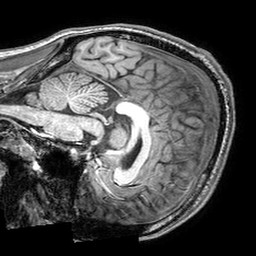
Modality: T1w
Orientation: sagittal
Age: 25
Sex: male
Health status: healthy
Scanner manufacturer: philips
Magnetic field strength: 3 T
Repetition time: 0.007027 s
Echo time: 0.003178 s